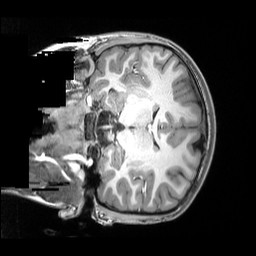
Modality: T1w
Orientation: coronal